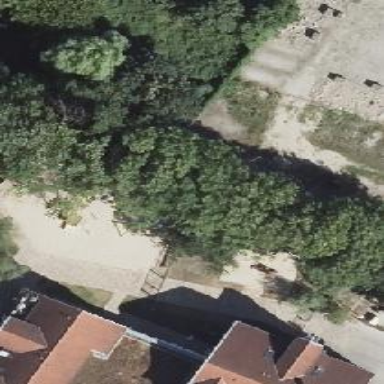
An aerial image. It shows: Playground area for leisure activities on the land.